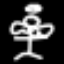
Label: angel